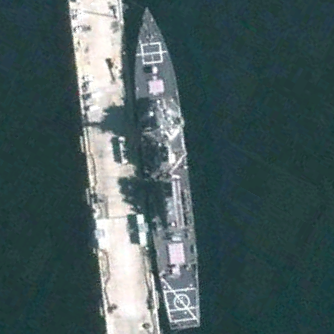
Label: destroyer